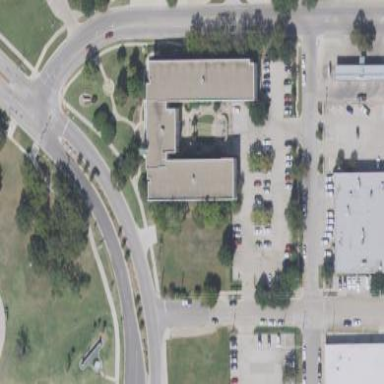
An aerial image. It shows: University building.